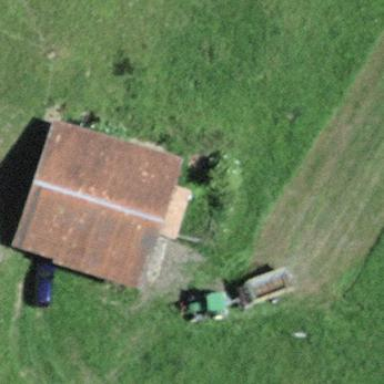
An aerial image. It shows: Rural barn.